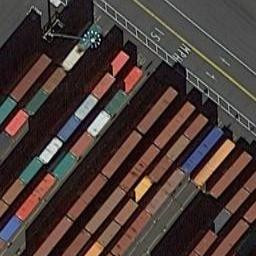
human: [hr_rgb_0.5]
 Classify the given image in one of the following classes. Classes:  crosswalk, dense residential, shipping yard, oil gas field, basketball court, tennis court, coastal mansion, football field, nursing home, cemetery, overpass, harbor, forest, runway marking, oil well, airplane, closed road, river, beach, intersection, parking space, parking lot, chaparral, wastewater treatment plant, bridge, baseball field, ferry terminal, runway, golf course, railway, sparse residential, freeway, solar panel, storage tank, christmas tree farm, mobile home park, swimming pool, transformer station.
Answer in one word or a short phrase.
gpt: shipping yard